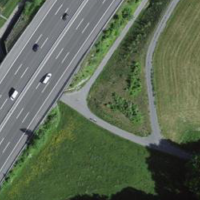
EUNIS habitat code: 57
Species observed at this site:
Buteo buteo